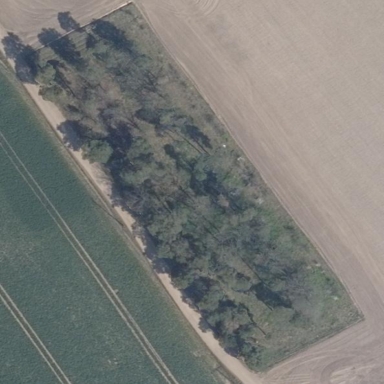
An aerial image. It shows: Beautiful woodland area.